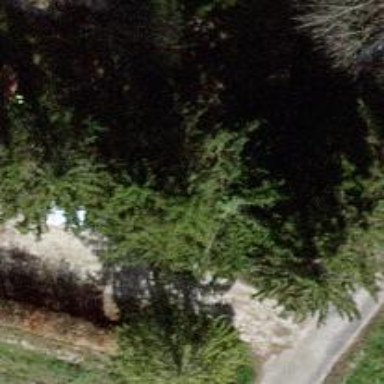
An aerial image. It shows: Row of evergreen trees with needle-leaved foliage.